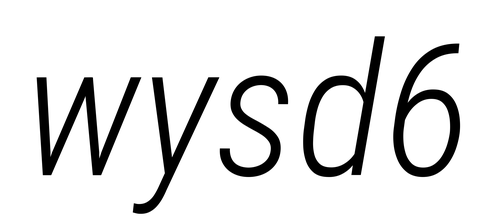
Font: Roboto-Italic_Condensed_Light_Italic